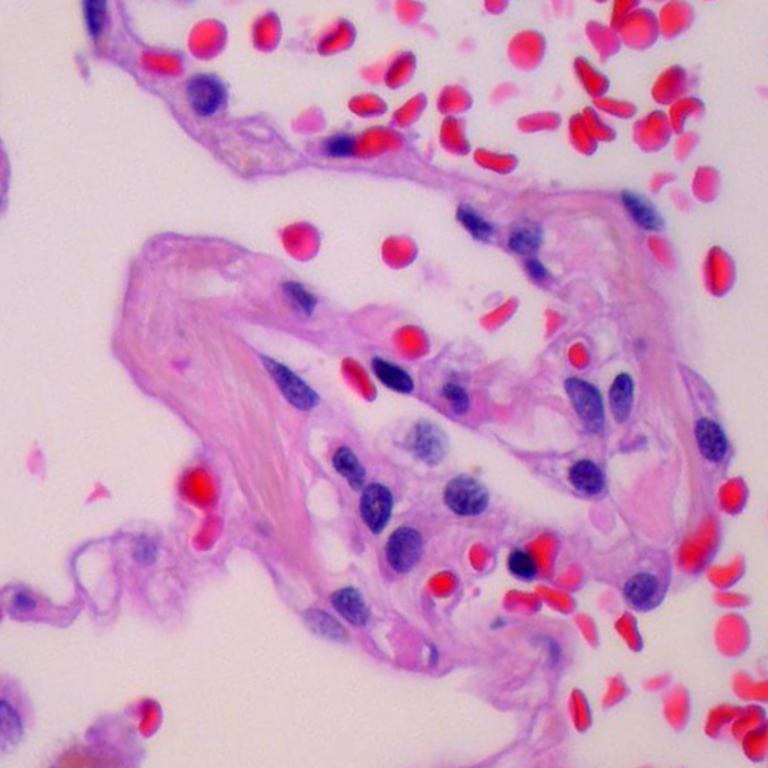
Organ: lung
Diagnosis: benign